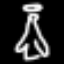
Label: angel